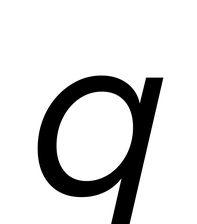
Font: InstrumentSans-Italic_Italic